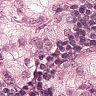
Metastatic tissue present: yes